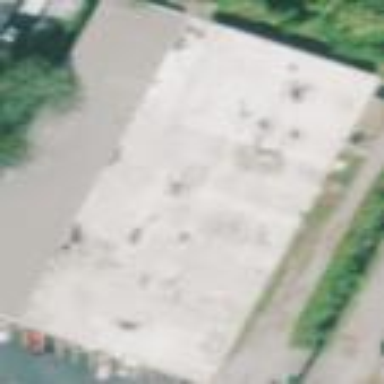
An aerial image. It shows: Warehouse.